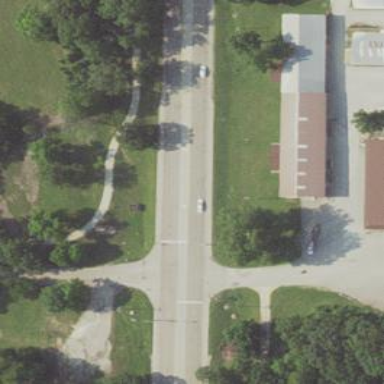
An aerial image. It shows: Road with left marking.